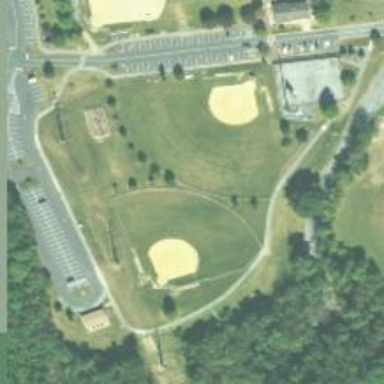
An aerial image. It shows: Baseball pitch for leisure land activities.